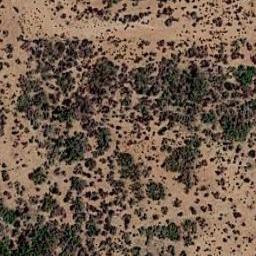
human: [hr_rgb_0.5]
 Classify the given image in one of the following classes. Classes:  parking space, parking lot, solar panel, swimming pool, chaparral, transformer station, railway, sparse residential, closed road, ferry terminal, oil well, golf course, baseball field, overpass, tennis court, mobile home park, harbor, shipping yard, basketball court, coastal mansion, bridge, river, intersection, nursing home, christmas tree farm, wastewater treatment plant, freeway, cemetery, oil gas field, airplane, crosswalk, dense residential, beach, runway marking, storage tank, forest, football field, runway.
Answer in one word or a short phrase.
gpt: chaparral